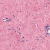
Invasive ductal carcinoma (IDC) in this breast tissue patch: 0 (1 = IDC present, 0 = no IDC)